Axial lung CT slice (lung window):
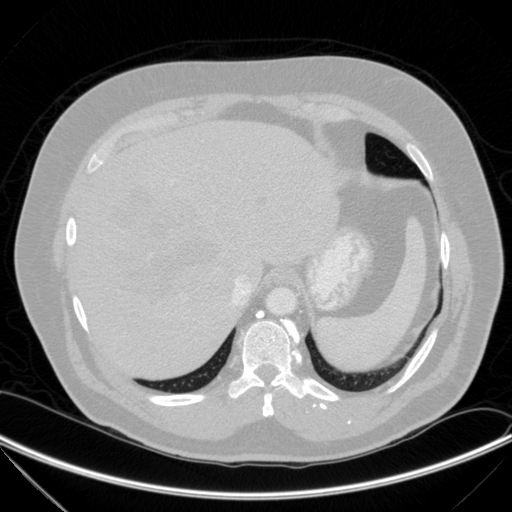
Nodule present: no